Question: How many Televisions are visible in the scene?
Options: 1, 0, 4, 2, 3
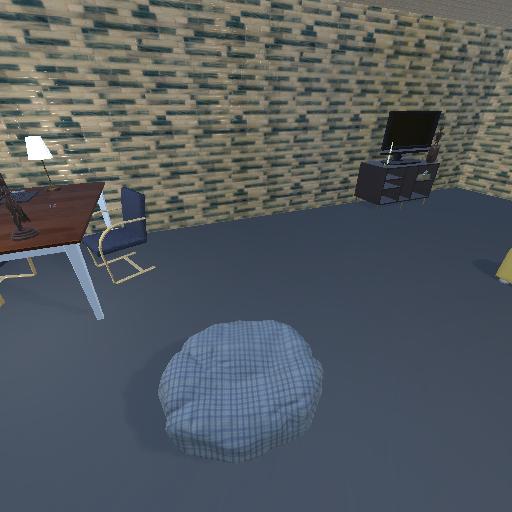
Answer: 1